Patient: sex F, age 68
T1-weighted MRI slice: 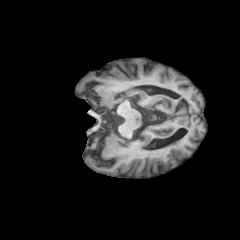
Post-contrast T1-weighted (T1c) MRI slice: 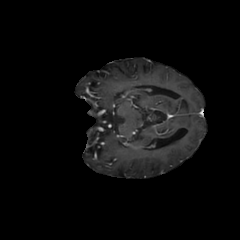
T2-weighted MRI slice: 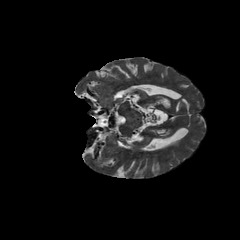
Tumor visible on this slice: no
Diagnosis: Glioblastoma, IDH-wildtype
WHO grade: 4